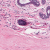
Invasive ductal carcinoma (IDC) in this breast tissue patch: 0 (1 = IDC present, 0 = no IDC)